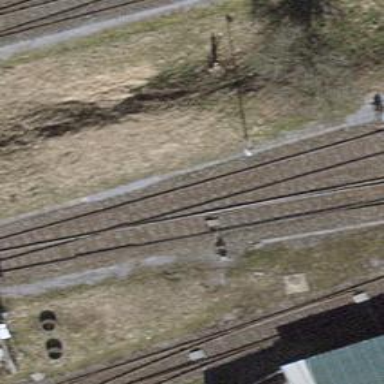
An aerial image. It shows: Railway switch.